Question: I'm trying to figure out how to make it so that the second 's_pin' returns its contents in reverse. So '"Coded Pin"' needs to be 's_pin' in reverse.
'''
SELECT s_last||', '|| s_first||LPAD(ROUND(MONTHS_BETWEEN(SYSDATE, s_dob)/12,0),22,'*' ) AS "Student Name and Age", s_pin AS "Pin", Reverse(s_pin) AS "Coded Pin"
FROM student
ORDER BY s_last;
'''
Output would look like this:

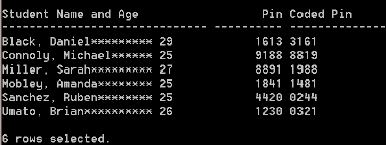
Answer: Oracle's 'reverse' function accepts a 'char', not a 'number', so you'd have to convert it:
'''
SELECT s_last||', '|| s_first||LPAD(ROUND(MONTHS_BETWEEN(SYSDATE, s_dob)/12,0),22,'*' ) AS "Student Name and Age",
s_pin AS "Pin",
REVERSE(TO_CHAR(s_pin)) AS "Coded Pin"
FROM student
ORDER BY s_last;
'''
'REVERSE' is an undocumented function. If you are using it in your application, you might have a risk in future, "IF" this feature is removed in a later version that you wish to upgrade to. And it's reasonably likely that they might end up being documented functions in future, who knows. So, use it at your own risk.